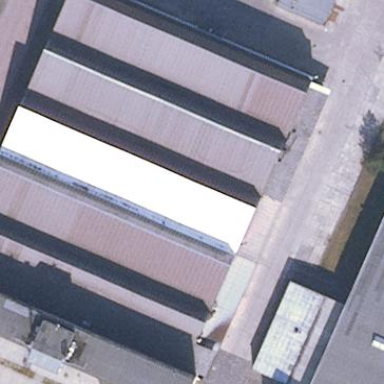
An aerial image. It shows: Industrial building.